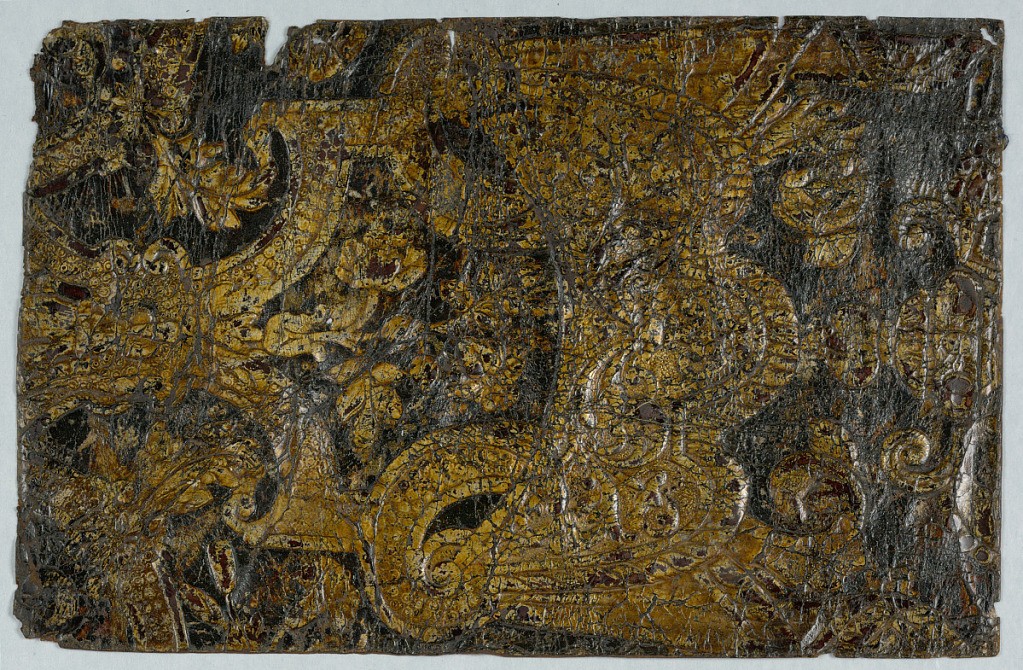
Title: Sidewall
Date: ca. 1680
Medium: Leather, stamped, silvered, painted
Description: Scrollwork and foliage, with lambrequin and urn on black field.